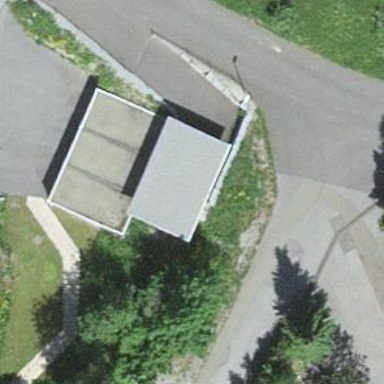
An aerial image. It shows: Garage.